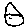
Label: house